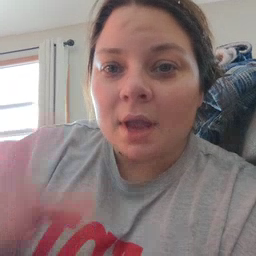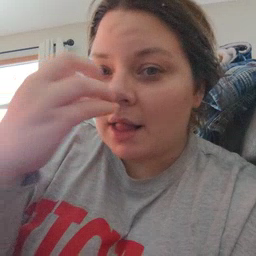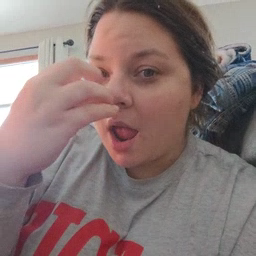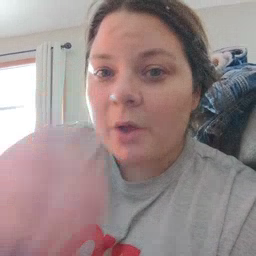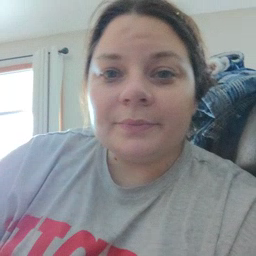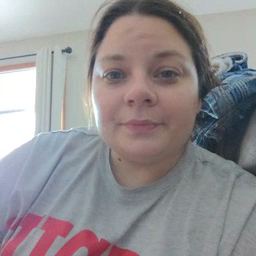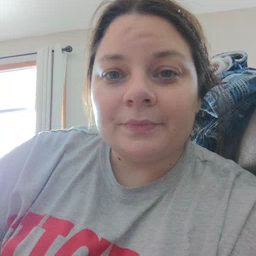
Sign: clown